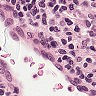
Metastatic tissue present: no